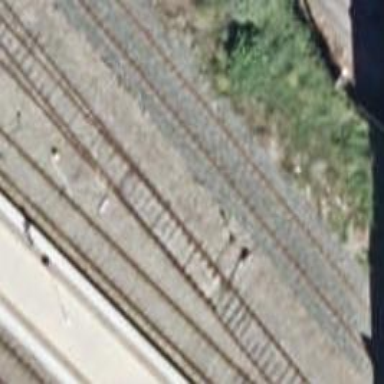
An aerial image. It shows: Railway siding for service.